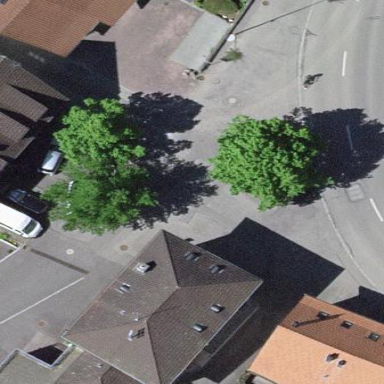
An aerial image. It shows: Public townhall with hipped roof shape.